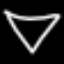
Label: diamond